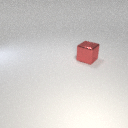
large red metal cube